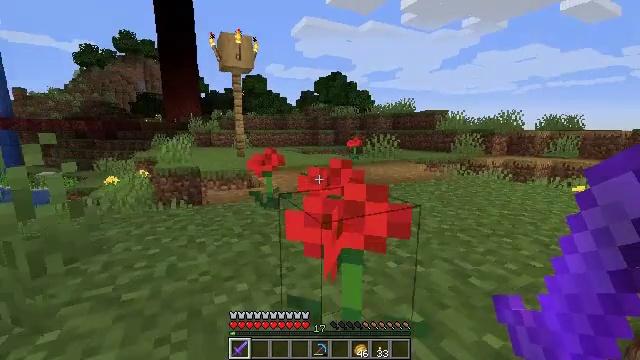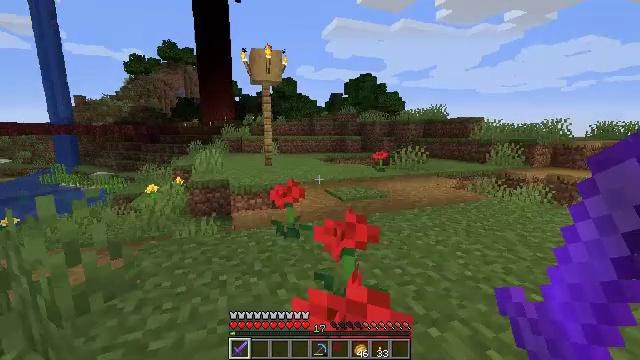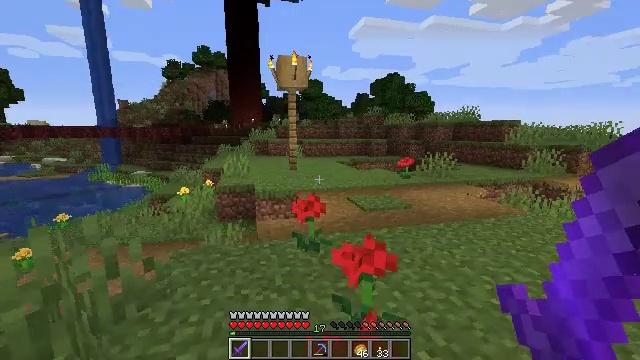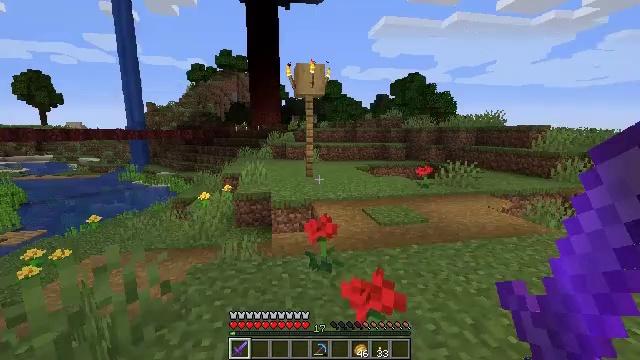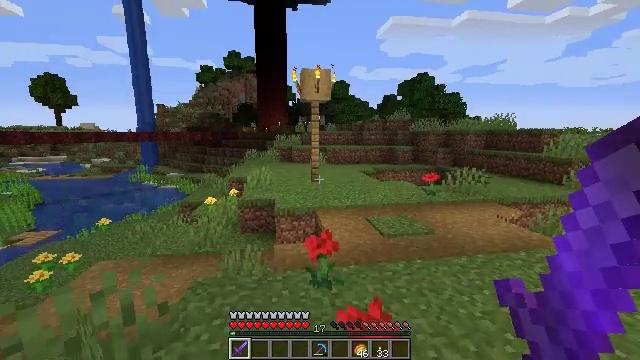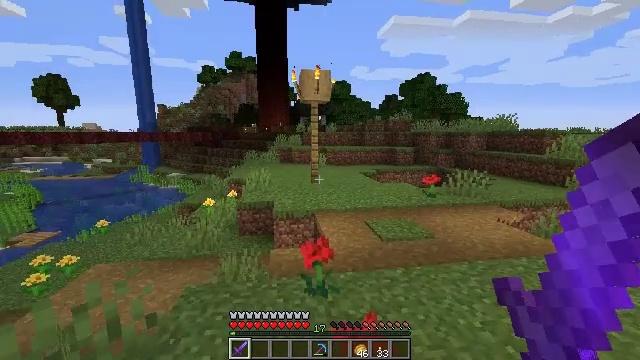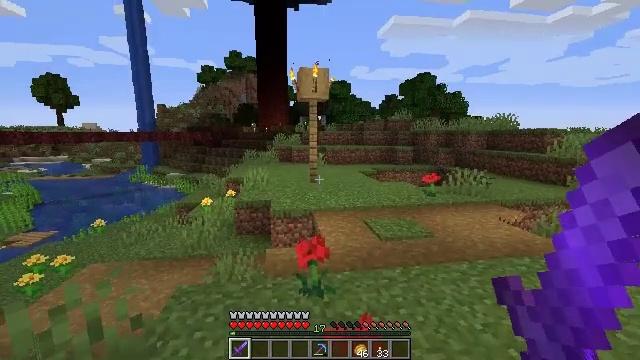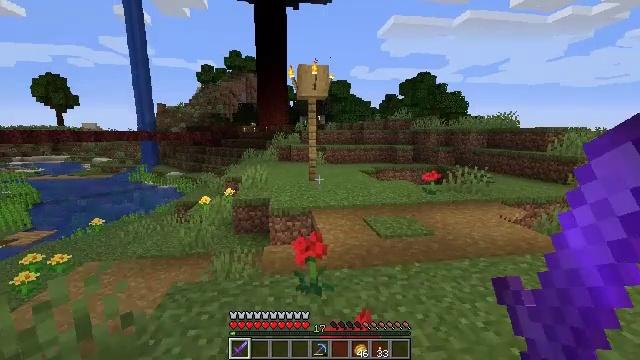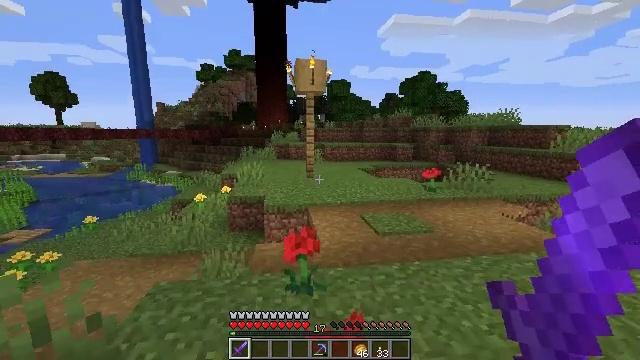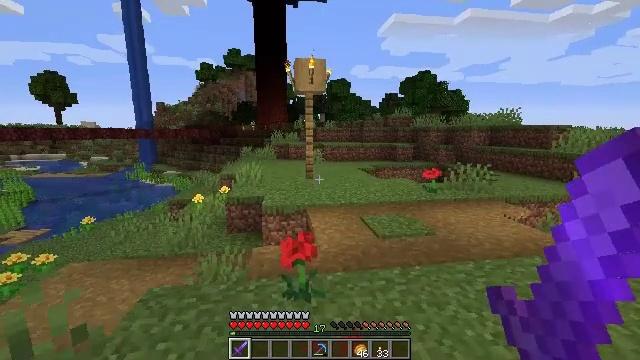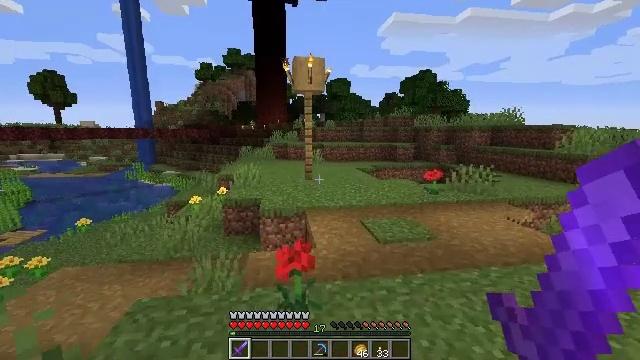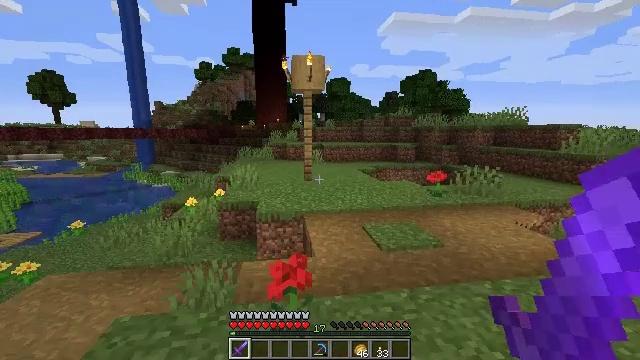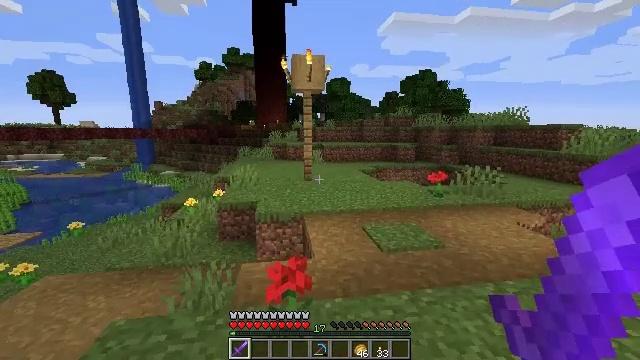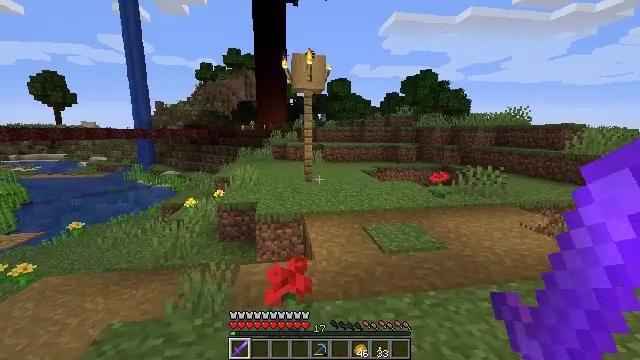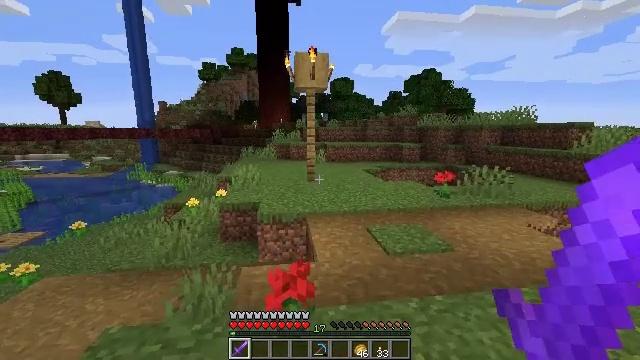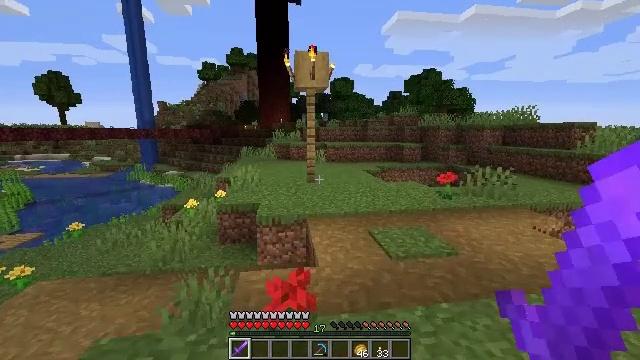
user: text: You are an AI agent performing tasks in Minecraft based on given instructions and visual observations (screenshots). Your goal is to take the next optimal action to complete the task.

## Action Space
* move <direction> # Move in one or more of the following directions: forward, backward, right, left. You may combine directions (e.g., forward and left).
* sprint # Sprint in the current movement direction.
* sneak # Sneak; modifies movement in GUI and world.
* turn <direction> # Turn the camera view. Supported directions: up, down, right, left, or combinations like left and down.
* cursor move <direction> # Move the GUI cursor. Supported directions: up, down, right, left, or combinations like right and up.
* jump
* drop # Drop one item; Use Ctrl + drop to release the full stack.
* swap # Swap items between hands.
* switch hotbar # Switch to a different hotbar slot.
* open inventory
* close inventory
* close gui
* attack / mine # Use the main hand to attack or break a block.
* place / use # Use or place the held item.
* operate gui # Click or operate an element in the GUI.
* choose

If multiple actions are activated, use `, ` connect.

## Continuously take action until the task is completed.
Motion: motion action
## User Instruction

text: Hunt the zombie.
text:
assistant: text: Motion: move forward, turn left, jump
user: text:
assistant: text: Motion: move forward, turn left, jump
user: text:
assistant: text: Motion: move forward, turn left, jump
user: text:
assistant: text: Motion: move forward, turn left, jump
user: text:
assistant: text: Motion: move forward, jump
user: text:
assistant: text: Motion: move forward
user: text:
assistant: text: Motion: move forward
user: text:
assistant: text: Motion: move forward
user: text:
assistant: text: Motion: move forward
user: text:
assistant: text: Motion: move forward
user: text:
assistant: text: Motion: no_op
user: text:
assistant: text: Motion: no_op
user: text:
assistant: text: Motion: no_op
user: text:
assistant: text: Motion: move forward
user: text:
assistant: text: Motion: move forward
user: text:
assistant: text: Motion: move forward
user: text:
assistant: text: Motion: no_op
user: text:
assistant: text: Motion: no_op
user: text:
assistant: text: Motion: move forward
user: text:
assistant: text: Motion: move forward
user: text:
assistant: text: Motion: move forward
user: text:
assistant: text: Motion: move forward
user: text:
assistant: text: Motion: move forward
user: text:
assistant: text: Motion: move forward
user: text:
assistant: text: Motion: move forward
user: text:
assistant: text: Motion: move forward
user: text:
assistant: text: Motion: move forward and move right
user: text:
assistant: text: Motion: move forward and move right
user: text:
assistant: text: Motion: move forward and move right
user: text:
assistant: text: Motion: move forward and move right